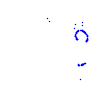
Particle: pion